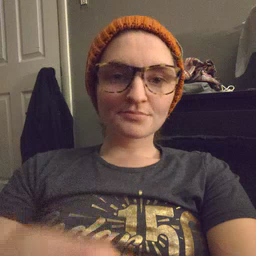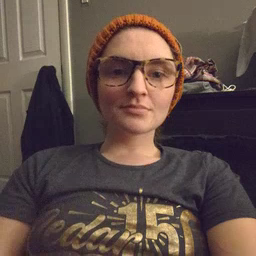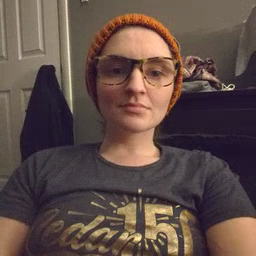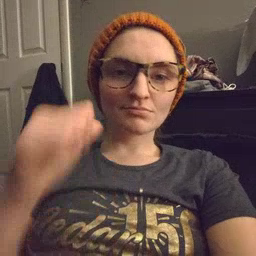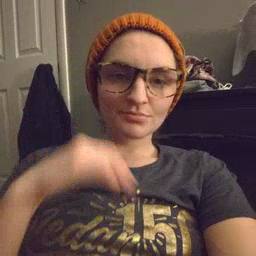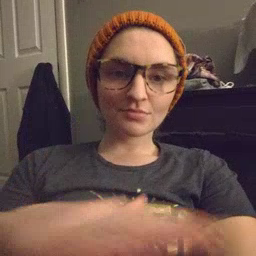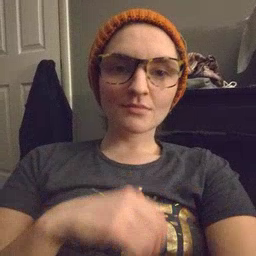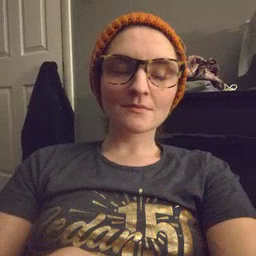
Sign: backyard